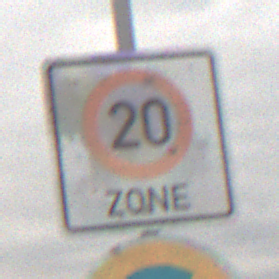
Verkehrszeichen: BeginnZone20
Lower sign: AbsolutesHalteverbot
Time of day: MorningAfternoon
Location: Outdoor (Nature)
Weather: Overcast
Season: NotSpecified
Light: Natural